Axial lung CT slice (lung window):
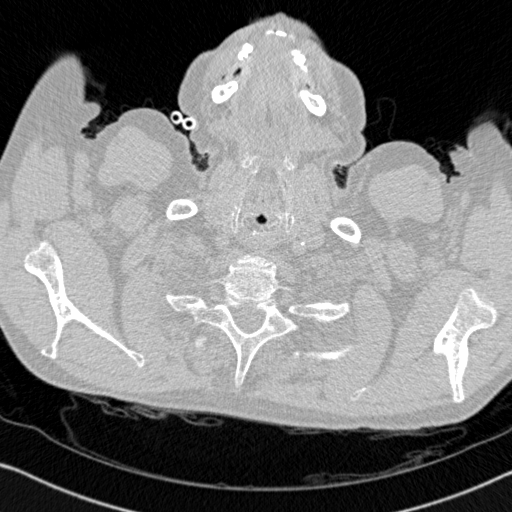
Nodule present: no